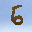
Label: 5